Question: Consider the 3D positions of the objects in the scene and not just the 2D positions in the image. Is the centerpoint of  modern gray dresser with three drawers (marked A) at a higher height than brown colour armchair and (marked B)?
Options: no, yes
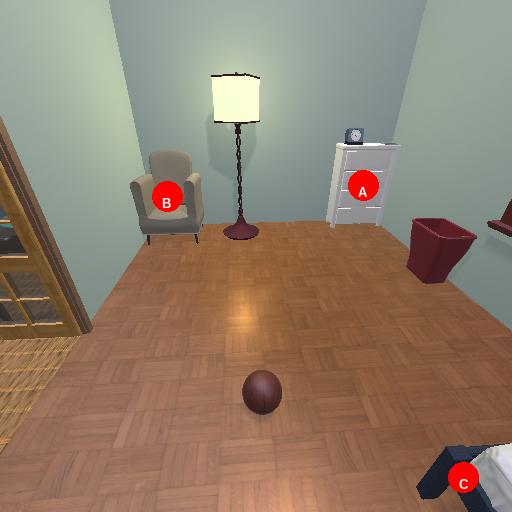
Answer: no